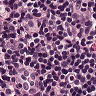
Metastatic tissue present: yes